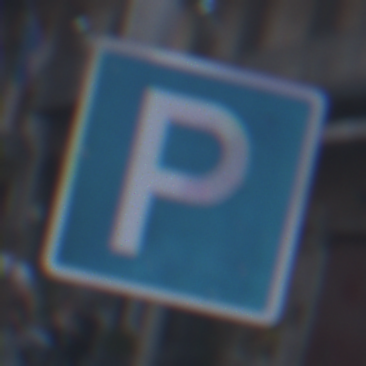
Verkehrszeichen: Parken
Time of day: SunriseSunset
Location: Outdoor (Urban)
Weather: PartlyCloudy
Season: NotSpecified
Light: Natural